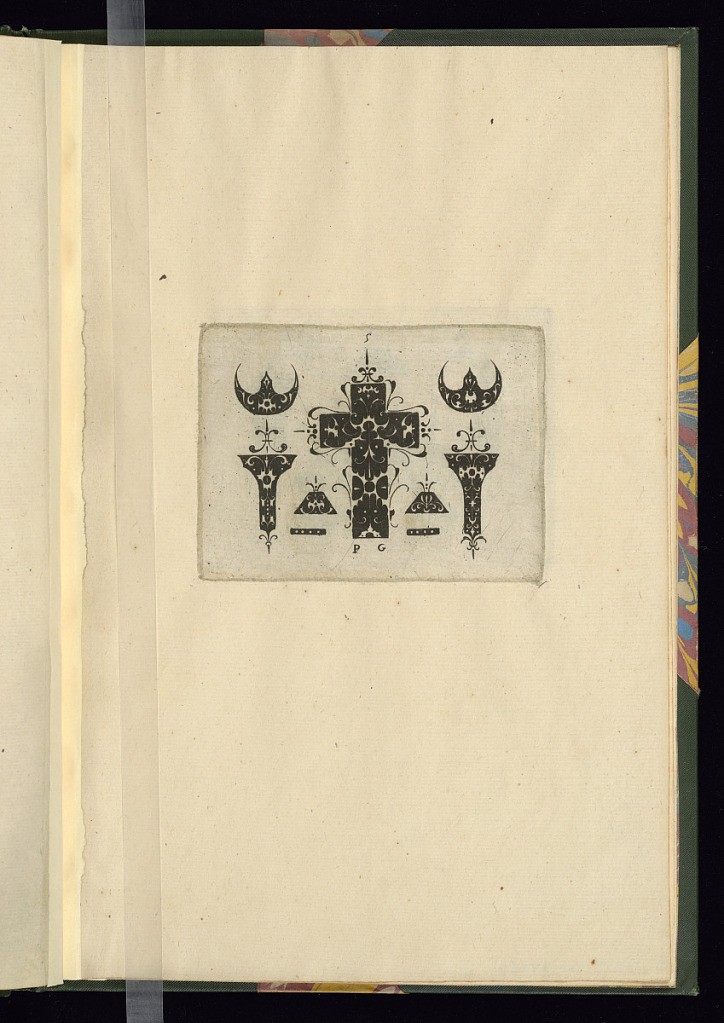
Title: Designs for a Cross and Ornament
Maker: Pierre Gandin, French, active 15??-16??
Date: early 17th century
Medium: Etching on paper
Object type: Print
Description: A rectangular plate with ornaments or jewelry patterns in silhouette including a cross in the center, featuring c-scrolls, fleurons, and dots. The plate is numbered and signed.